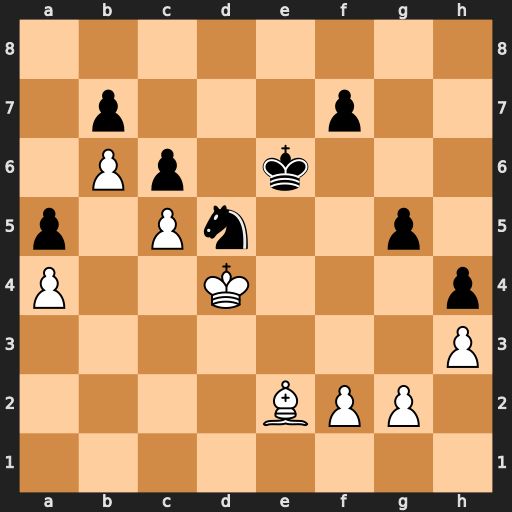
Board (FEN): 8/1p3p2/1Pp1k3/p1Pn2p1/P2K3p/7P/4BPP1/8
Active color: w
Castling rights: -
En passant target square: -
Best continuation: Bc4 Kd7 Bxd5